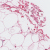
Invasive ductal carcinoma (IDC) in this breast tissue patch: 0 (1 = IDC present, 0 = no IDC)